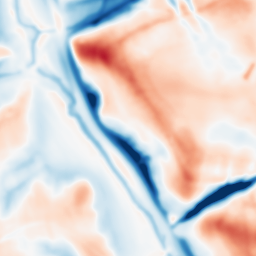
Category: multiscale
Decomposition family: dog_multiscale
Decomposition parameters: sigma_ratio: 1.4
n_scales: 6
base_sigma: 2
Upsampling method: cubic_catmull_rom
Upsampling parameters: scale: 8
Upsampling scale: 8